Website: crate-barrel
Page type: account-dashboard
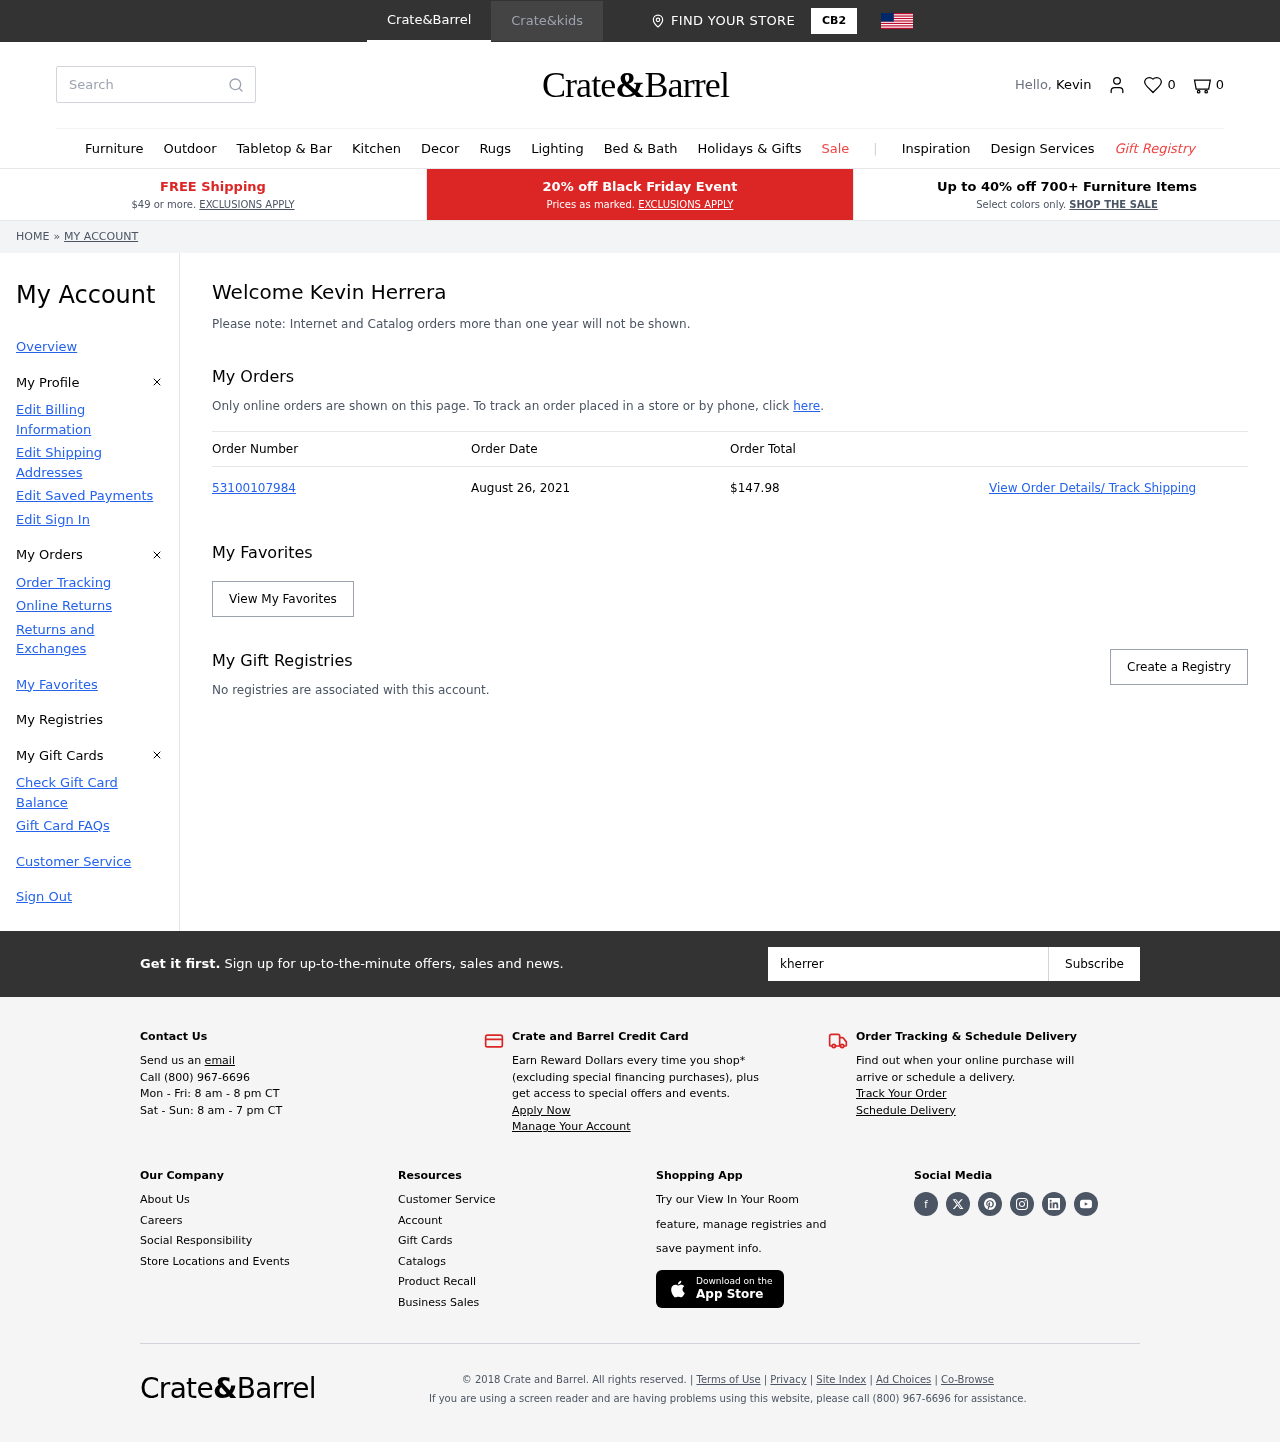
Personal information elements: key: PII_EMAIL
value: kherrera@gmail.com
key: PII_FIRSTNAME
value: Kevin
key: PII_FULLNAME
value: Kevin Herrera
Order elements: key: ORDER_NUM_ITEMS
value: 0
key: ORDER_NUMBER
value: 53100107984
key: ORDER_DATE
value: August 26, 2021
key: ORDER_TOTAL
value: $147.98
Search elements: key: HEADER_SEARCH
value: Search
Other elements: key: FAVORITES_COUNT
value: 0